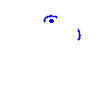
Particle: kaon